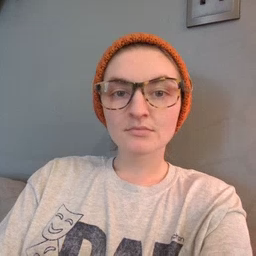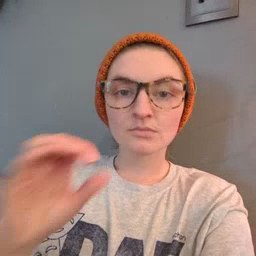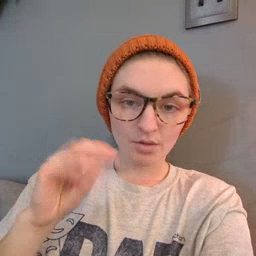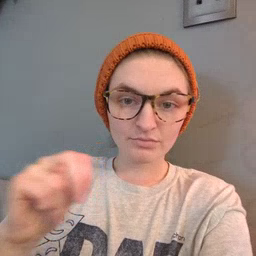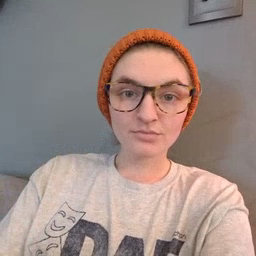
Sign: on